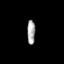
Tissue: prostate
Cell type: T cells
Senescence score: 0.7774
Nuclear area (px): 193
Mean DAPI intensity: 164.244